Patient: sex M, age 44
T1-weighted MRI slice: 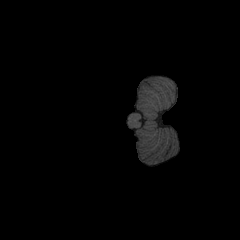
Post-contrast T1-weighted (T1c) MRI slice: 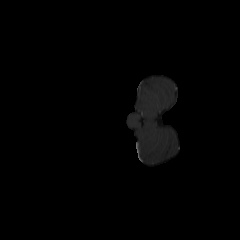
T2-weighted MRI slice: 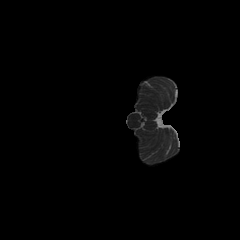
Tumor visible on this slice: no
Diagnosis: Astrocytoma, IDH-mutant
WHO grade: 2